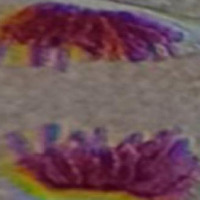
Label: anaphase